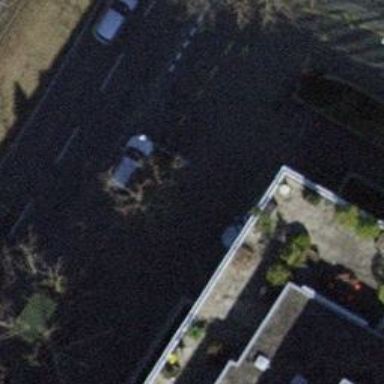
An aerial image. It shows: Avenue denoted by row of trees.